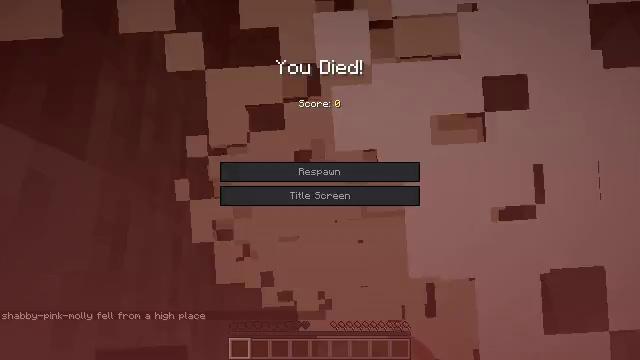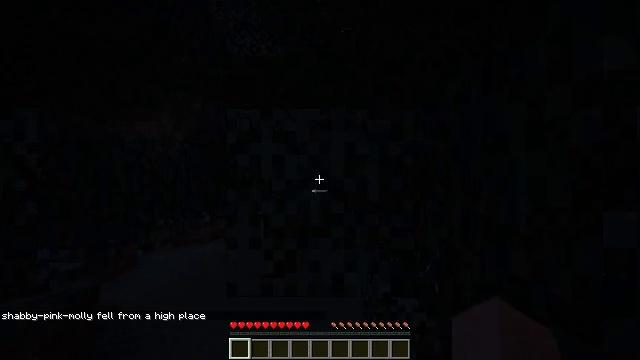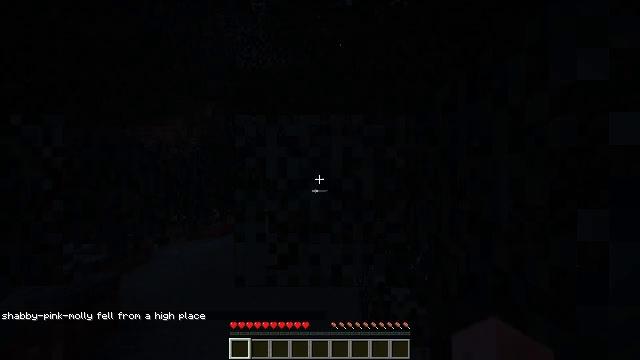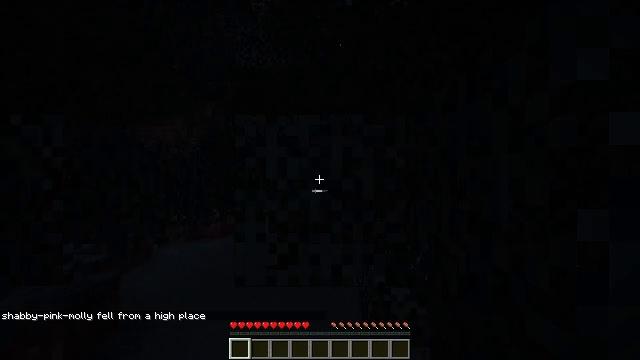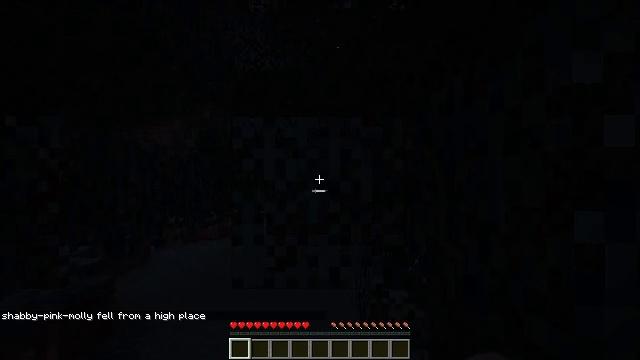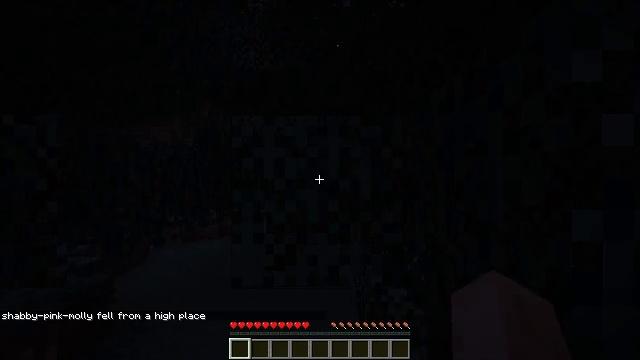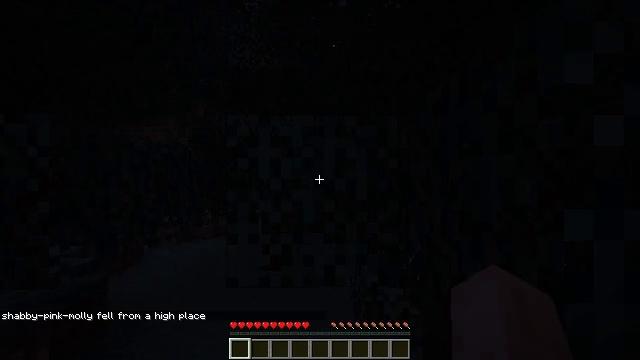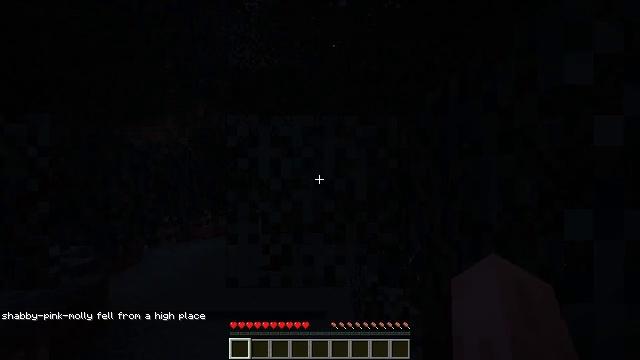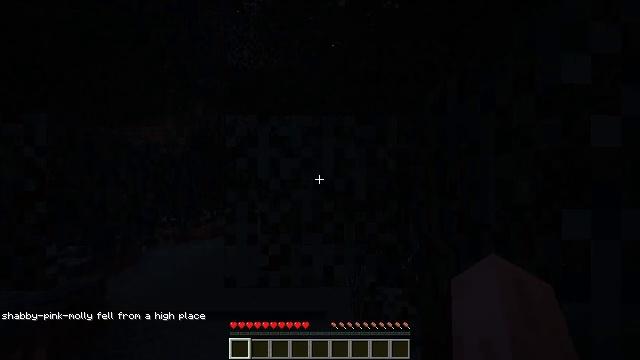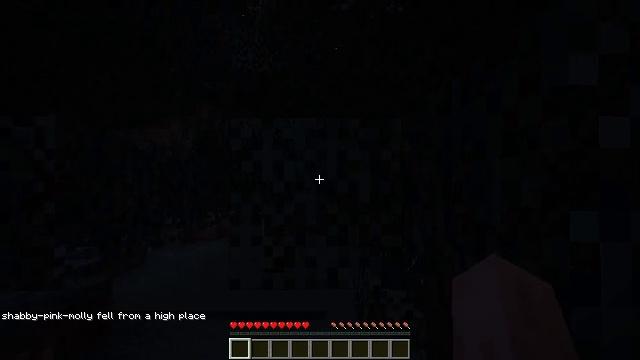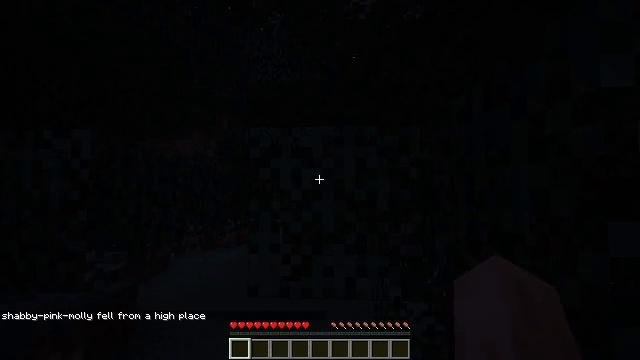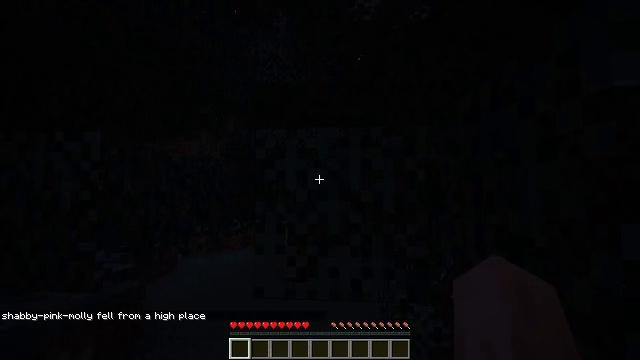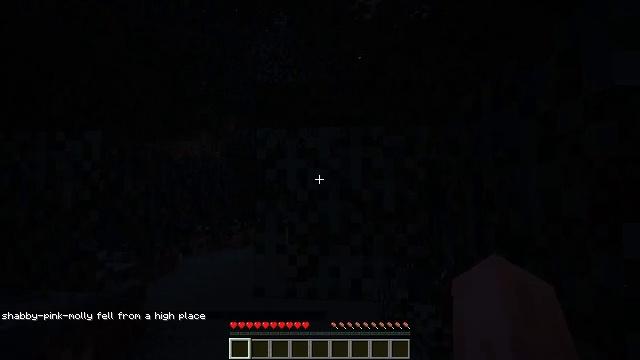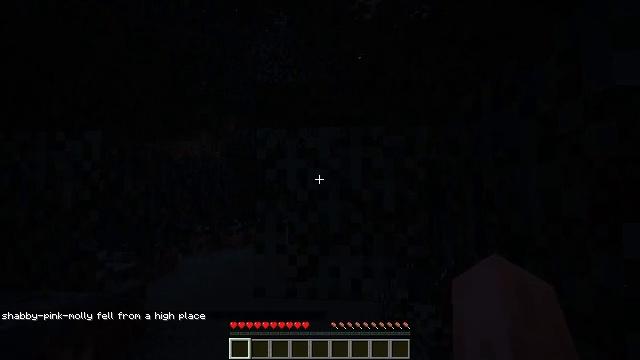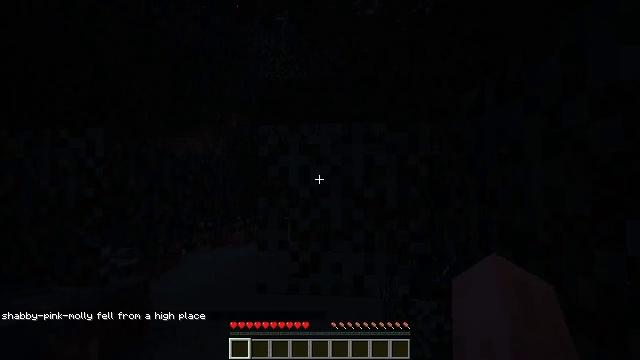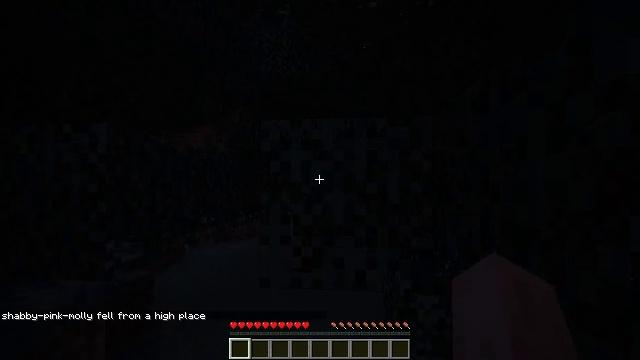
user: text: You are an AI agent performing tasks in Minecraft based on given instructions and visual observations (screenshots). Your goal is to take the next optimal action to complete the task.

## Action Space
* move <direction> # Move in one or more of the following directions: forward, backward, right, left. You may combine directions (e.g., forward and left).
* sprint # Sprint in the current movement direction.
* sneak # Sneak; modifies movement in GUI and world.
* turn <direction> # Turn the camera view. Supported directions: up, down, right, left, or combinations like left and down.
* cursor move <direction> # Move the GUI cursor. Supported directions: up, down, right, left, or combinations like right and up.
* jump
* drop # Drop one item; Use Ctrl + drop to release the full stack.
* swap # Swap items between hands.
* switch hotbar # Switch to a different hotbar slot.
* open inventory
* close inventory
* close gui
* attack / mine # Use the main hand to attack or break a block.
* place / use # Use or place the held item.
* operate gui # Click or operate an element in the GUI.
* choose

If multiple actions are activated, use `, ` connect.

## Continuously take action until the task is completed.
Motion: motion action
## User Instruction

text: Mine the spruce log from the forest.
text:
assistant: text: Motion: attack / mine, jump
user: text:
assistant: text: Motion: no_op
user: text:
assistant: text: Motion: no_op
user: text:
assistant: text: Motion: no_op
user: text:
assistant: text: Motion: no_op
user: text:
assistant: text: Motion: no_op
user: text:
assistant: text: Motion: no_op
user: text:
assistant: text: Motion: no_op
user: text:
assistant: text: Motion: no_op
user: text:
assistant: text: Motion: turn left and up
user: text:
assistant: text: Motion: turn left
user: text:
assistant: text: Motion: no_op
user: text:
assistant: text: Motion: no_op
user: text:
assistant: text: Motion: no_op
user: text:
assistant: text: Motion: turn down
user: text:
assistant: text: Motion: turn down
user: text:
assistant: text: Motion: turn left and down
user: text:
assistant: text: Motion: turn left and down
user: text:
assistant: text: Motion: turn left and down
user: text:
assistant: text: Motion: turn left and down
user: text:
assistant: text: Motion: turn left
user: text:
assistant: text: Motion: no_op
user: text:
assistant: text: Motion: turn left
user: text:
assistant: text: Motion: move forward, turn left
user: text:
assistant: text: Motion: move forward
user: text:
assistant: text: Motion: move forward
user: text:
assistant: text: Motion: move forward
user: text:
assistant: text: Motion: move forward
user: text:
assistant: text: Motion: move forward
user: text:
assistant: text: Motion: move forward